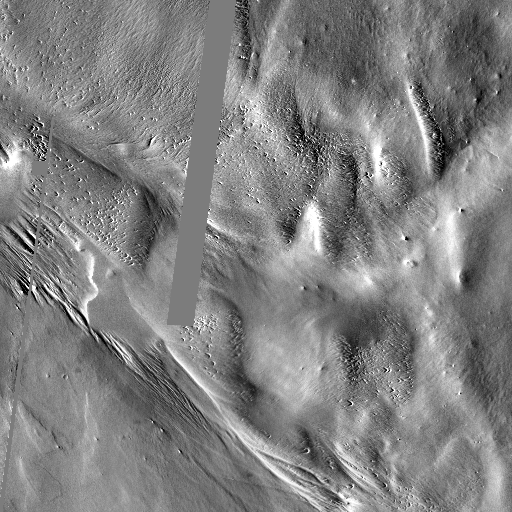
Crater classes present: Background, Other